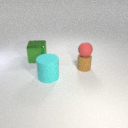
small brown rubber cylinder to the right of large green metal cube